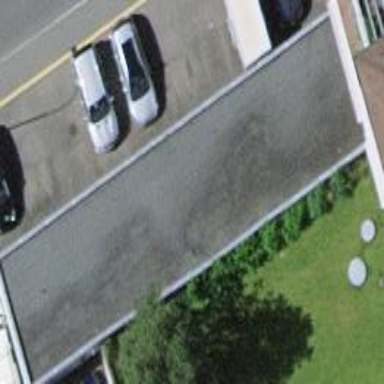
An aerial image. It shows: Garage.